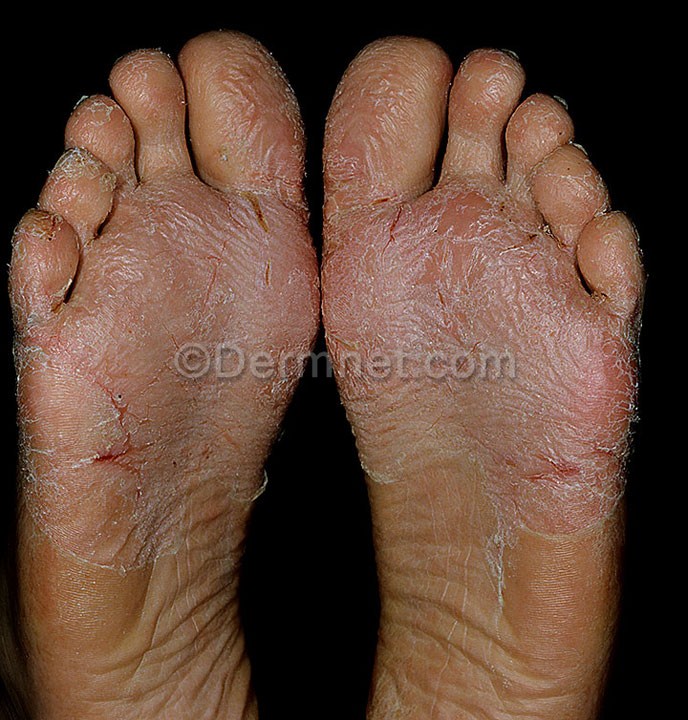
Disease: Exanthems and Drug Eruptions